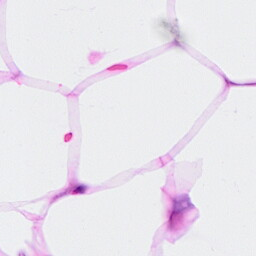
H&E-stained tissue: Breast